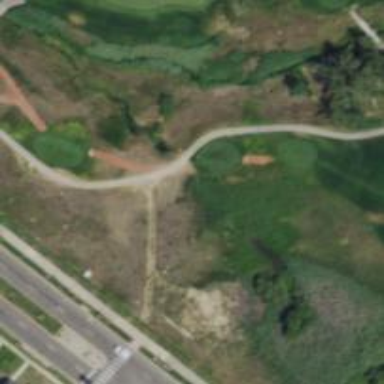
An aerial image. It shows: Pathway for golfing.